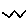
Label: zigzag